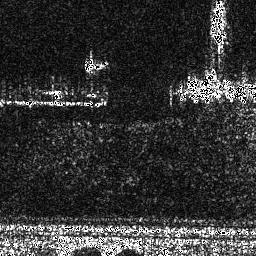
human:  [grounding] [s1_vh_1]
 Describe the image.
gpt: In the satellite image, there is  <ref>1 small ship </ref> <box>[[32, 22, 42, 28, 0]]</box> located at top,  <ref>1 medium ship </ref> <box>[[81, 0, 89, 17, 0]]</box> located at top right.